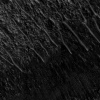
Atmospheric dust classification: not_dusty